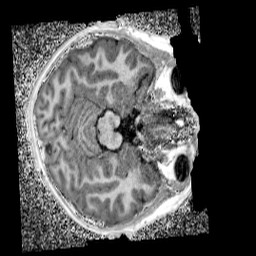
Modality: UNIT1_denoised
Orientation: axial
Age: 10
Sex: male
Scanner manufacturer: siemens
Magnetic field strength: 3 T
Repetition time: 4 s
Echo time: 0.00299 s